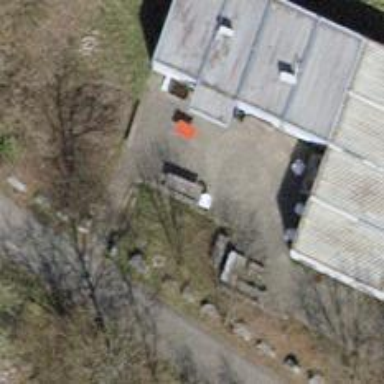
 perfect for outdoor leisure activities."